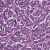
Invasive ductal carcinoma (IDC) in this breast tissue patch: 1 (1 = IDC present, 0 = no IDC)